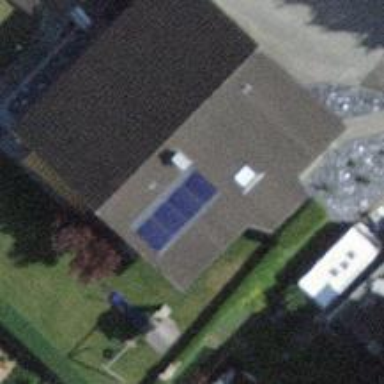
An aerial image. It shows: Solar photovoltaic panel generator.